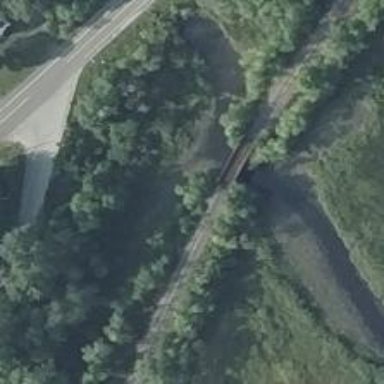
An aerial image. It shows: Embankment along disused railway.